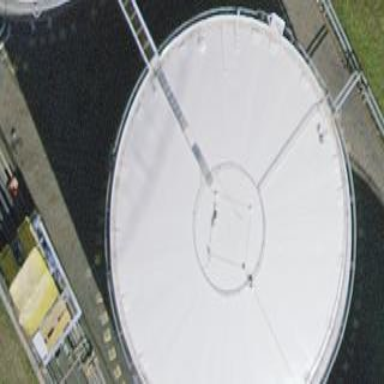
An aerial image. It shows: Storage tank building.